Question: I'm trying to make an application that when a toggle button is on starts a broadcast that check if battery low and disable wifi. Instead when the toggle is off starts another broadcast and the wifi starts. The problem is that the application crashes when i press the button. this is the code for the toggle and wifi:
'''
public void getToggle(View view) {
// Is the toggle on?
boolean on = ((ToggleButton) view).isChecked();
if (on) {
PackageManager pm = getPackageManager();
ComponentName compName =
new ComponentName(getApplicationContext(),
LowBatteryReceiver.class);
pm.setComponentEnabledSetting(
compName,
PackageManager.COMPONENT_ENABLED_STATE_ENABLED,
PackageManager.DONT_KILL_APP);
} else {
PackageManager pm = getPackageManager();
ComponentName compName =
new ComponentName(getApplicationContext(),
LowBatteryReceiver.class);
pm.setComponentEnabledSetting(
compName,
PackageManager.COMPONENT_ENABLED_STATE_DISABLED,
PackageManager.DONT_KILL_APP);
}
}
//wifi enable/disable
public class LowBatteryReceiver extends BroadcastReceiver {
public void onReceive(Context context, Intent intent) {
wifiManager = (WifiManager) MainActivity.this.getSystemService(Context.WIFI_SERVICE);
wifiManager.setWifiEnabled(false);
}
}
public class OkBatteryReceiver extends BroadcastReceiver {
public void onReceive(Context context, Intent intent) {
wifiManager = (WifiManager) MainActivity.this.getSystemService(Context.WIFI_SERVICE);
wifiManager.setWifiEnabled(true);
}
}
'''
This is the manifest. The receiver are inside '<application>' and '<activity>' tags:
'''
<?xml version="1.0" encoding="utf-8"?>
<manifest xmlns:android="http://schemas.android.com/apk/res/android"
package="com.mycompany.myapp"
android:versionCode="1"
android:versionName="1.0" >
<uses-sdk android:minSdkVersion="14" android:targetSdkVersion="17" />
<uses-permission android:name="android.permission.UPDATE_DEVICE_STATS" />
<uses-permission android:name="android.permission.ACCESS_WIFI_STATE"></uses-permission>
<uses-permission android:name="android.permission.CHANGE_WIFI_STATE"></uses-permission>
<uses-permission android:name="android.permission.WAKE_LOCK"></uses-permission>
<uses-permission android:name="android.permission.ACCESS_SUPERUSER" />
<application
android:allowBackup="true"
android:icon="@drawable/battery"
android:label="@string/app_name" >
<activity
android:label="@string/app_name"
android:name=".MainActivity"
android:theme="@android:style/Theme.Holo.Light">
<intent-filter >
<action android:name="android.intent.action.MAIN" />
<category android:name="android.intent.category.LAUNCHER" />
</intent-filter>
</activity>
<receiver
android:name=".LowBatteryReceiver"
android:enabled="false" >
<intent-filter>
<action android:name="android.intent.action.BATTERY_LOW" />
</intent-filter>
</receiver>
<receiver
android:name=".OkBatteryReceiver"
android:enabled="false" >
<intent-filter>
<action android:name="android.intent.action.BATTERY_OKAY" />
</intent-filter>
</receiver>
<activity
android:label="@string/app_name"
android:name=".about"
android:theme="@android:style/Theme.Holo.Light">
</activity>
</application>
'''
How can i resolve? I can't find the error..
edit with logcat:

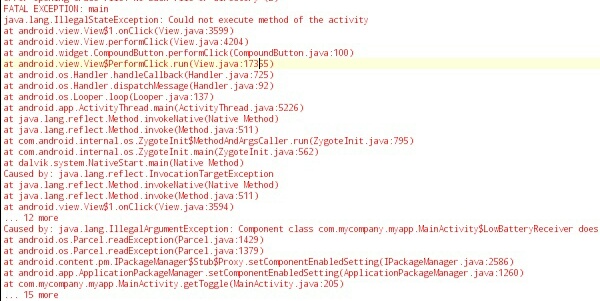
Answer: The reference from your manifest to the Receiver classes are not right. Right now, you reference them like they are a normal class within your package. Since they are inner classes, you should reference them like this (see the 'android:name' attribute):
'''
<receiver
android:name=".MainActivity$OkBatteryReceiver"
android:enabled="false" >
<intent-filter>
<action android:name="android.intent.action.BATTERY_OKAY" />
</intent-filter>
</receiver>
'''
Inner classes are referenced by the '$'.